Question: I have 3 fieldnames called , , in Mysql. The tablename is and database name is I have problem to insert data from many forms into database.
I test code but i have something wrong into
'''
<style>
br {margin-bottom:-10px;}
</style>
<form action="insert.php" method="post">
<b>Titolo </b>&nbsp;&nbsp;<input type="text" name="Titolo"><br><br>
<b>Autore </b><input type="text" name="Autore"><br><br>
<input type="Submit">
</form>
'''
'''
<?php
define('DB_NAME', 'forms1');
define('DB_USER', 'root');
define('DB_PASSWORD', '');
define('DB_HOST', 'localhost');
$link = mysql_connect(DB_HOST, DB_USER, DB_PASSWORD);
if (!$link) {
die('Could not connect: ' . mysql_error());
}
$db_selected = mysql_select_db(DB_NAME, $link);
if (!$db_selected) {
die('Can't use ' . DB_NAME . ': ' . mysql_error());
}
$sql = "INSERT INTO demo VALUES
('', 'Autore', 'Titolo')";
if (!mysql_query($sql)) {
die('Error: ' . mysql_error());
}
mysql_close();
?>
'''
This piece of code is wrong:
'''
$sql = "INSERT INTO demo VALUES
('', 'Autore', 'Titolo')";
'''
When i try insert values like Jack, John from form the values that are adding are Autore and Titolo
But Autore & Titolo are my 2nd-3rd fieldnames in my demo table, but its are added like values!

This is my
'''
<html>
<?php
echo "<h2>Lista Autori</h2>";
echo "<table border='1' style='border-collapse: collapse;border-color: silver;'>";
echo "<tr style='font-weight: bold;'>";
echo "<td width='auto' align='center'>N</td>";
echo "<td width='auto' >&nbsp;Nome</td>";
echo "</tr>";
//1. Connessione al Database
$connection = mysql_connect("localhost","root","");
if(!$connection){
die("Database connection failed: " . mysql_error());
}
//2. Seleziona Database
$db_select = mysql_select_db("forms1",$connection);
if (!$db_select) {
die("Database connection failed: " . mysql_error());
}
//3. Interroga Database
$result = mysql_query("SELECT * FROM demo LIMIT 0, 30 ", $connection);
if (!$result) {
die("Database query failed: " . mysql_error());
}
//4. Use Returned Data
while ($row = mysql_fetch_array($result))
{
echo "<tr>";
echo "<td align='center' width='auto'>" . $row[1] . "</td>";
echo "<td width='auto'>" . "&nbsp;" . $row[2] . "&nbsp;" . "</td>";
echo "</tr>";
}
mysql_close($connection);
?>
</html>
'''
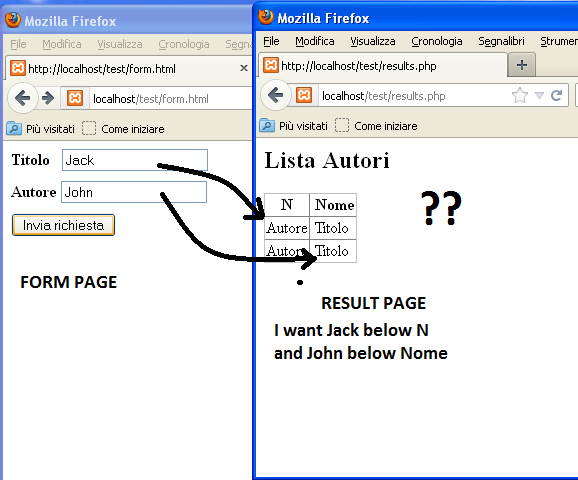
Answer: i think your sql query got problem. it should be like this :
'''
$autore = $_POST['Autore'];
$titolo = $_POST['Titolo'];
$sql = "INSERT INTO demo(Autore, Titolo) VALUES ('$autore', '$titolo')";
'''
hope this helps :)